Field crop: tomato
Growth stage: 2
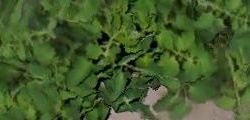
Species: tomato